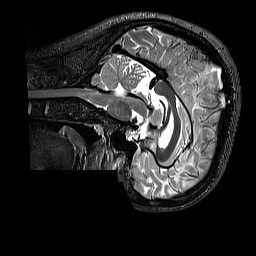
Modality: T2w
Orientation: sagittal
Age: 26
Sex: male
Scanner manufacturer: siemens
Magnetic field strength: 3 T
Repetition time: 3.2 s
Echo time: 0.728 s